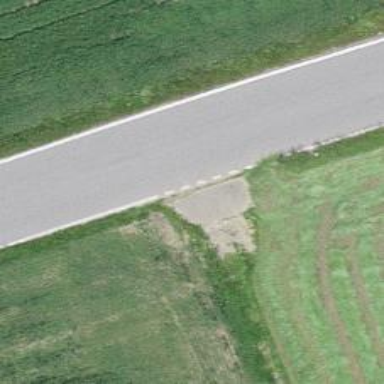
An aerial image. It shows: Tertiary road.